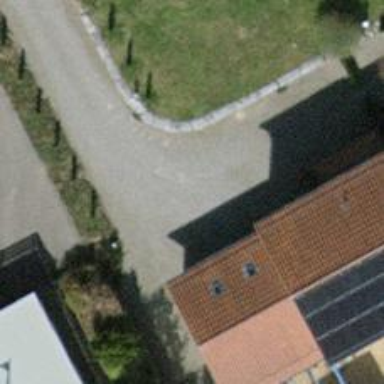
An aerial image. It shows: Driveway.